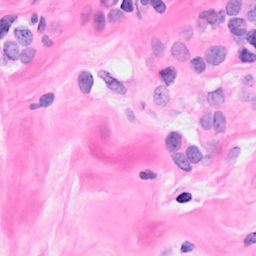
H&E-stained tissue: Breast